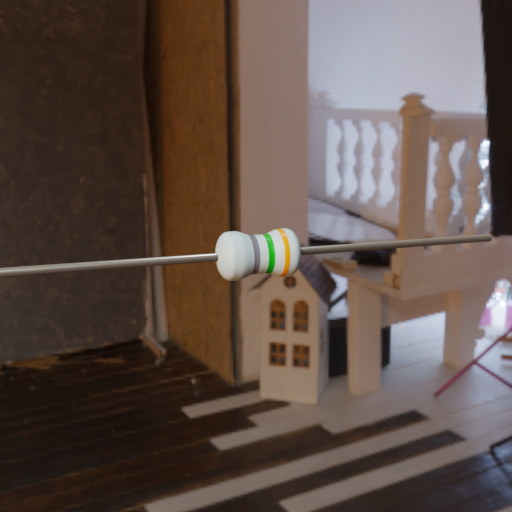
Resistor colour bands (in order): gray, green, orange